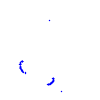
Particle: kaon